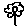
Label: flower